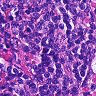
Metastatic tissue present: no